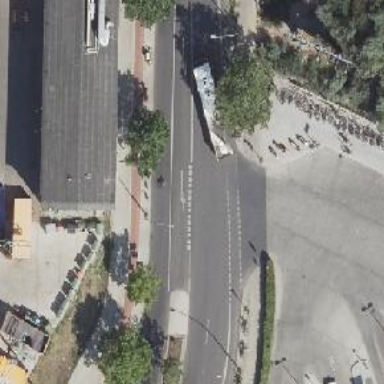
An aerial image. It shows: Tertiary road with asphalt surface. There is cycle lane on the left and cycle track on the right.